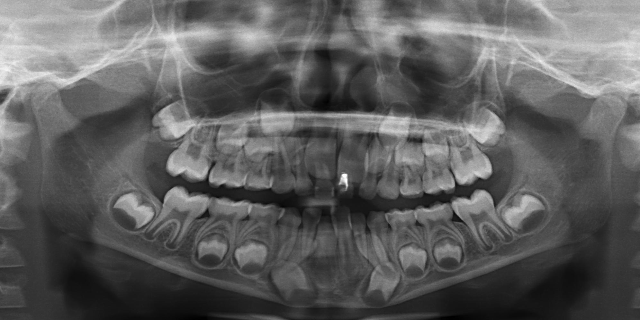
child